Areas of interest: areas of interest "Car Dealership"
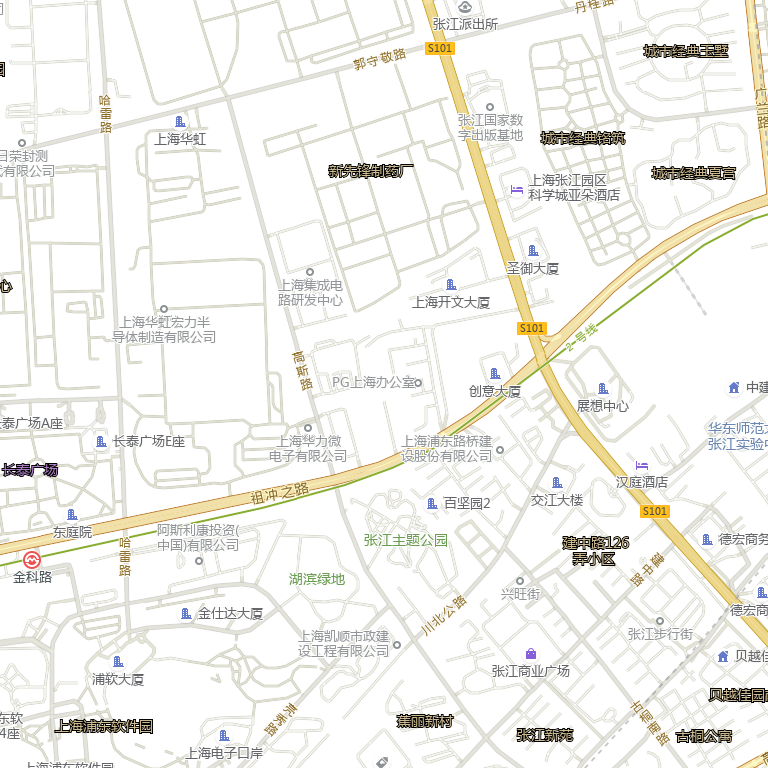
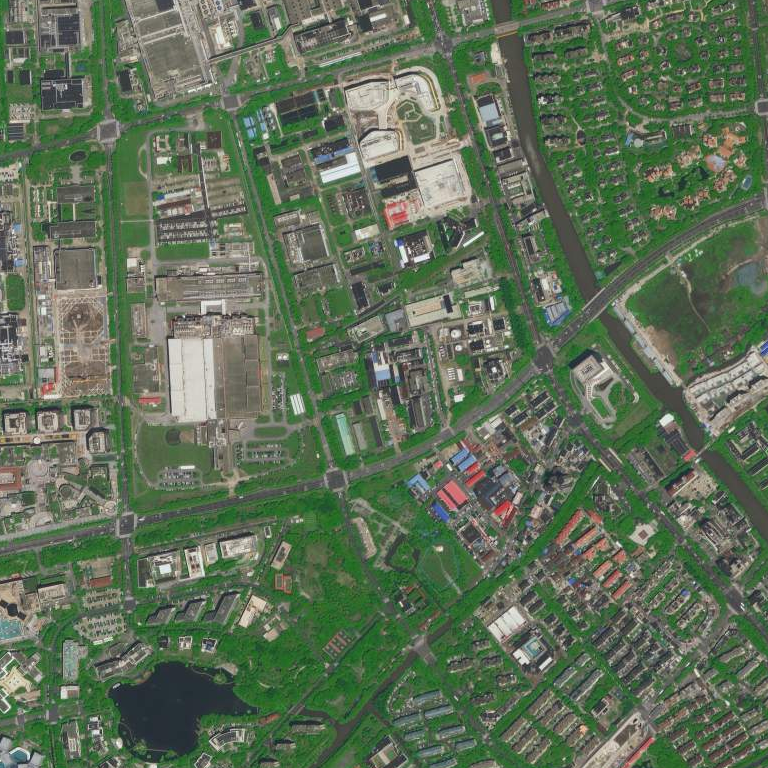